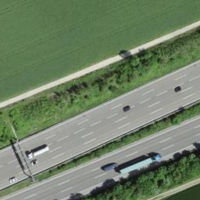
EUNIS habitat code: 57
Species observed at this site:
Convolvulus arvensis
Milvus migrans